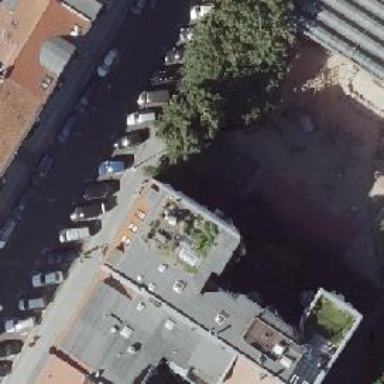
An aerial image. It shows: Street-side parking area with diagonal orientation.